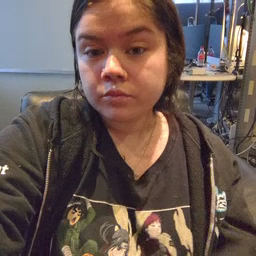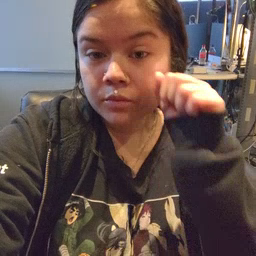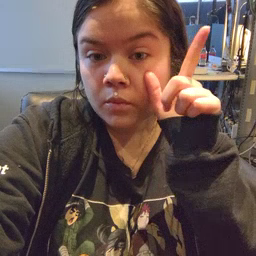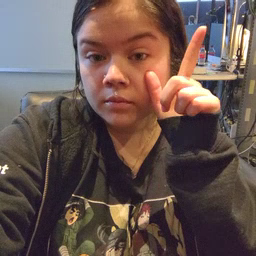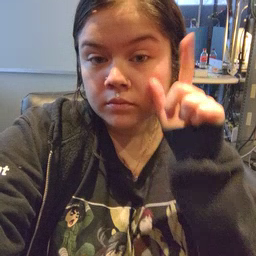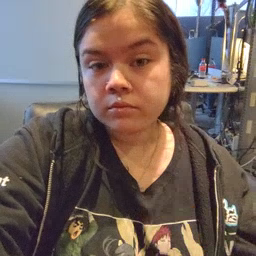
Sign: wake